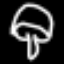
Label: mushroom